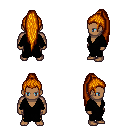
a pixel art fantasy rpg character, male body template, human, dark skin, black robe, gold greaves, dark blonde extra-long topknot hairstyle, four views (front, back, left, right), 2x2 character sprite sheet, small pixel art, hard edges, no anti-aliasing